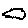
Label: cloud